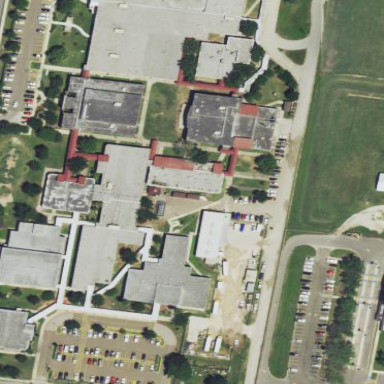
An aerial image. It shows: School building.